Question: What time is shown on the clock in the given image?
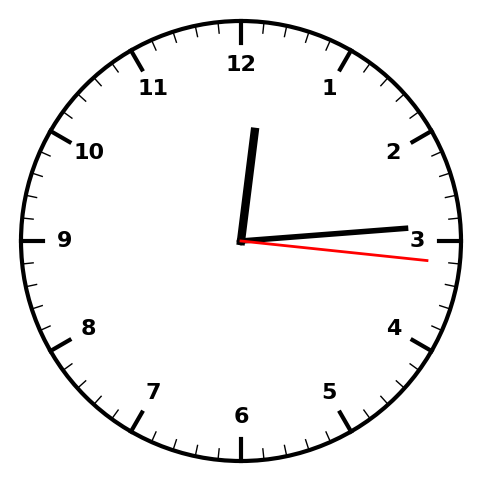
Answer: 12:14:16